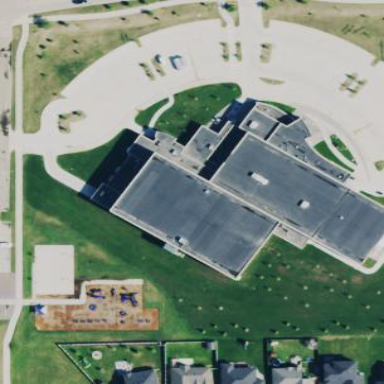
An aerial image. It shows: Building that houses fitness center.